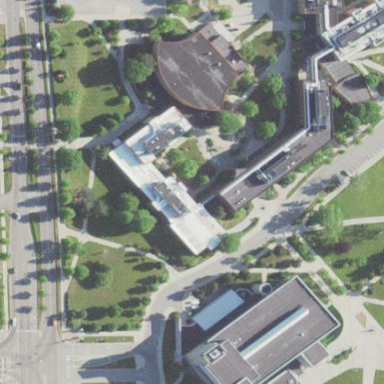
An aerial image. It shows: View of university building.